Interaction volume radius: 10 \u00c5
Interaction volume height: 25 \u00c5
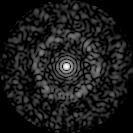
Disorder parameter: 0.8277